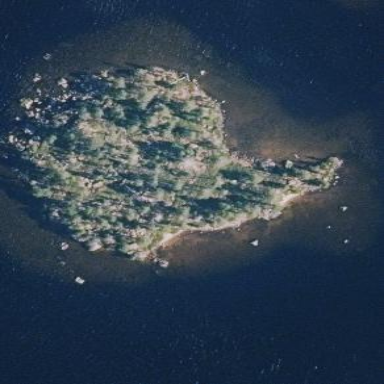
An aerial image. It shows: Islet.